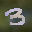
Label: 3